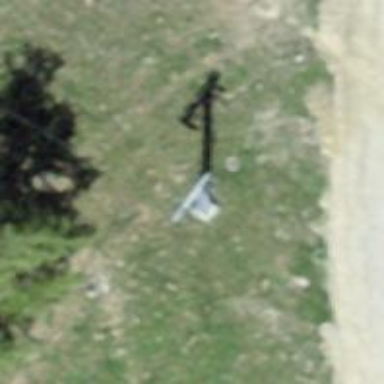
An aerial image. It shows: Pylon used for aerialway.